Question: I am using a 'MKUserTrackingBarButtonItem' to toggle my MKMapView's usertrackingMode.
- -

Thanks for your help.
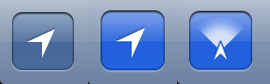
Answer: So it seems there is no way to directly add any kind of bar button item to a 'UIView'. We're going to have to subclass 'UIToolbar' to make a totally invisible toolbar. Override '- (void)drawRect:(CGRect)rect' and put , not even a '[super drawRect]'. Then, in init, run the following code:
'''
self = [super init];
self.backgroundColor = [UIColor clearColor];
self.opaque = NO;
self.translucent = YES;
return self;
'''
For more details, visit this link: <URL>